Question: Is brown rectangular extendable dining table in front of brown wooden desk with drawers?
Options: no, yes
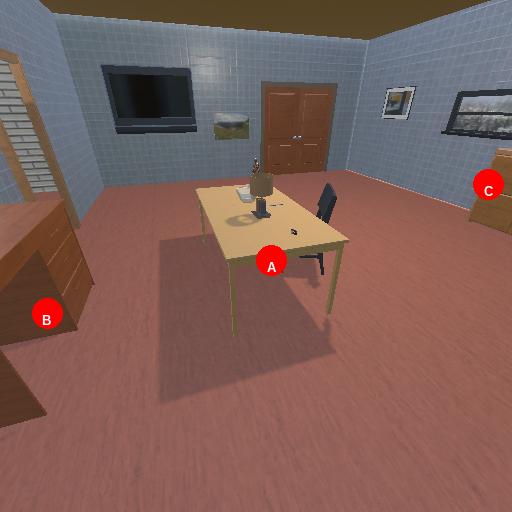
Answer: no